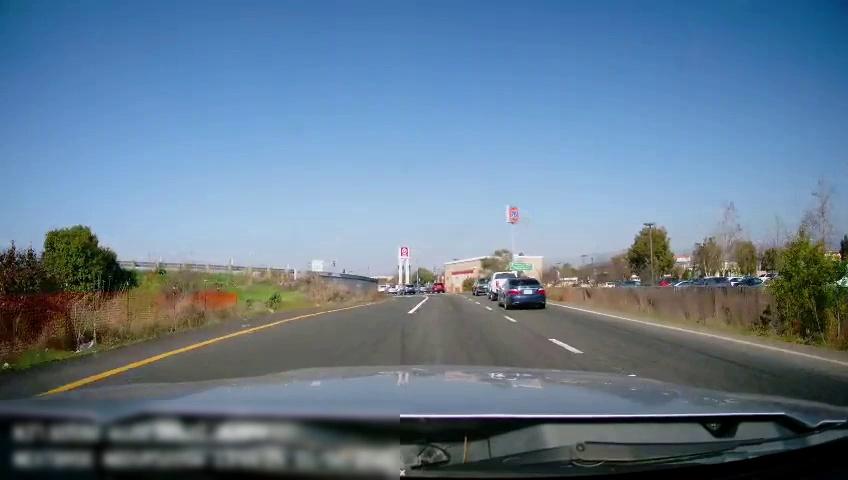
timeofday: Day
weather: Sunny
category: Drivable Space
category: Vehicles | Car
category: Vehicles | Truck
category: Vehicles | Car
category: Vehicles | Car
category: Vehicles | SUV
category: Lanes | Alternate Lane
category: Lanes | Alternate Lane
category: Lanes | Alternate Lane
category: Lanes | Alternate Lane
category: Traffic | Signs